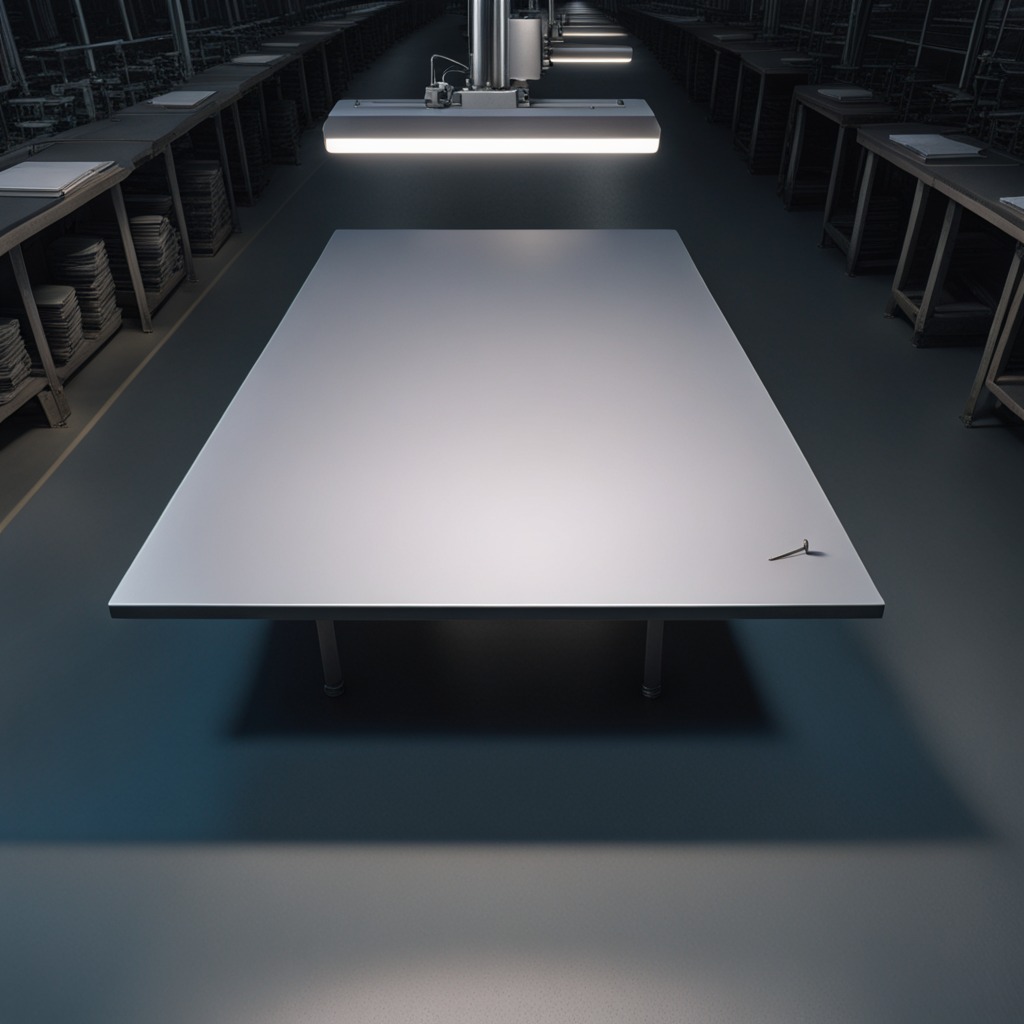
An iron nail is lying on a clean empty table in a basement in the evening.